Question: I have the following directory structure in 'LINUX'

In every single folder (except home), there's a file called 'myfile.xml'
I want to compare (preferably using 'diff') all of the 'myfile.xml' files. So, I want the code to automatically go in all subdirectories (as deep as it goes) and look for 'myfile.xml' and compare them. It can also compare all of the files to 1 of them. I cannot find how to do that.
Thanks in Advance
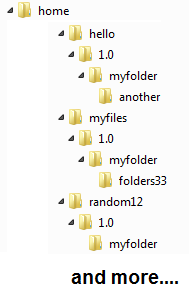
Answer: Pick one of the 'xml' files, say it's 'home/hello/myfile.xml'. Then run a 'find' (assuming you are in the folder just above 'home'):
'''
find home -name "myfile.xml" -print -exec diff home/hello/myfile.xml {} \;
'''
This will compare 'home/hello/myfile.xml' with each of the other ones, and precede each diff output with the path name of the file being compared.
If you want a way to programmatically get the first file, you could do something like this:
'''
basexml=$(find home -name "myfile.xml" | head -1)
find home -name "myfile.xml" -print -exec diff $basexml {} \;
'''
If you want a message indicating a difference before the difference output (and only if there's a difference), then you could create a small shell script as follows:
'''
dout=$(diff $1 $2)
if [ ! "$?" = "0" ]; then
echo "${1##*/} is different on ${1%/*} and ${2%/*}"
echo $dout
fi
'''
I'm not sure what the limit is on how much a shell variable can hold, so you may need a temp file:
'''
diff $1 $2 > /tmp/$0$$
if [ ! "$?" = "0" ]; then
echo "${1##*/} is different on ${1%/*} and ${2%/*}"
cat /tmp/$0$$
fi
rm -f /tmp/$0$$
'''
Let's say this script is called 'sdiff.sh', then your 'find' would be:
'''
find home -name "myfile.xml" -exec sh sdiff.sh $basexml {} \;
'''
In the script, I named the temp file as '$0$$' which is the script's name followed by its process ID. So the name will appear as '/tmp/sdiff.shXXXXX' where 'XXXXX' is the process ID. In this case, I probably didn't have to be that "fancy" (we could have just called it '$0.tmp' or something).